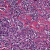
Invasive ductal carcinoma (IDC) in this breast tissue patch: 1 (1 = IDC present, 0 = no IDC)